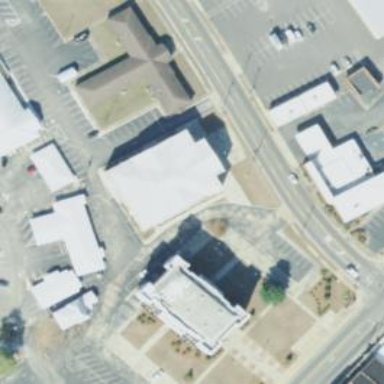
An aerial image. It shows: Public building that serves as courthouse.